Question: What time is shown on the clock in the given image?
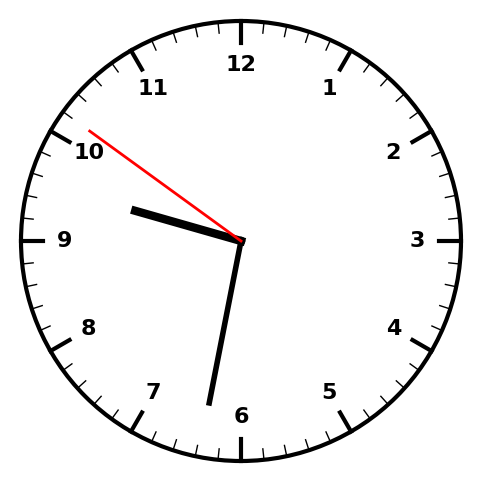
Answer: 09:31:51